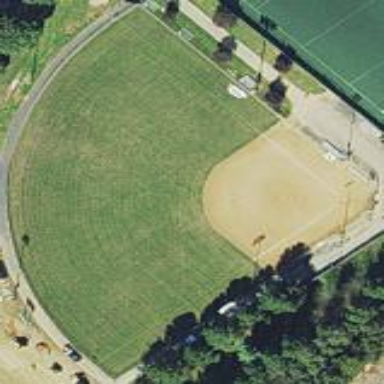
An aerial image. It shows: Baseball pitch for leisure land activities.